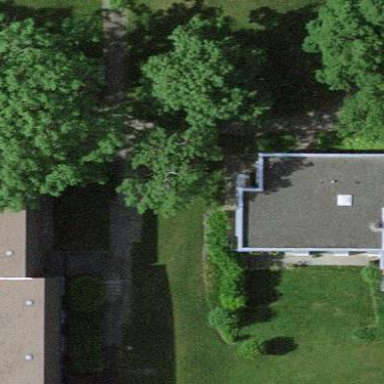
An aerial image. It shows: Residential building.